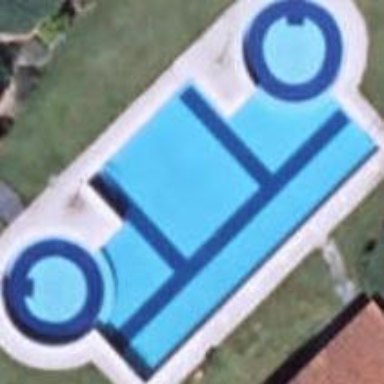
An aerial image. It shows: Swimming pool located in leisure land.